Question: I have an icon and I want to make a button like the image, with a background color programmatically and the icon in the middle, but I don!t know how to do it.

Thanks
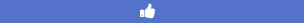
Answer: You can set the image to UIButton using '- (void)setImage:(UIImage *)image forState:(UIControlState)state' method and color with '@property(nonatomic, copy) UIColor *backgroundColor' property